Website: macys
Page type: customer-info-address
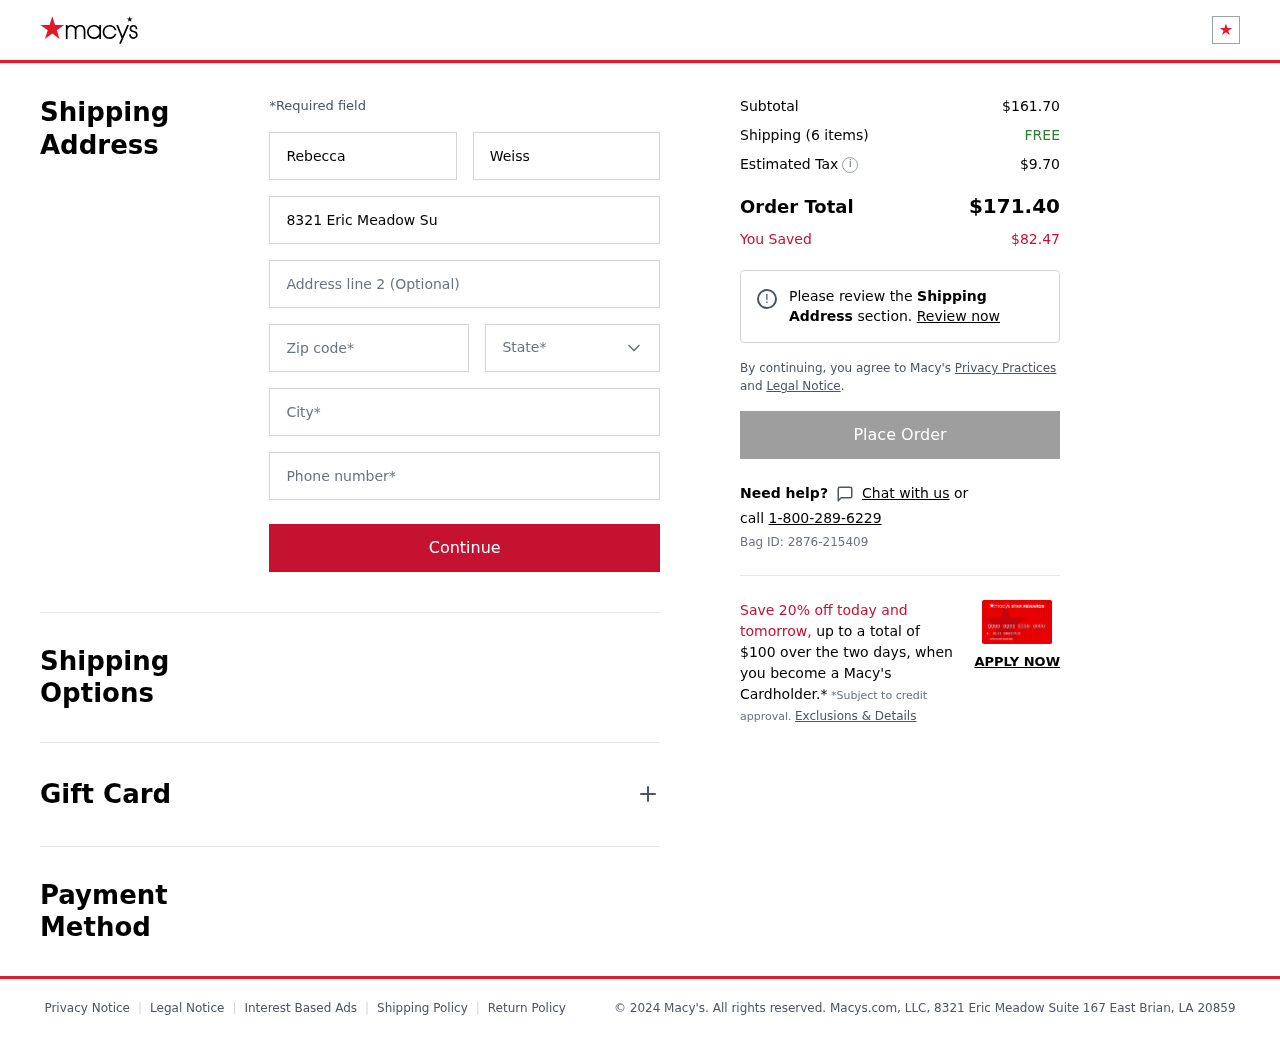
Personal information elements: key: PII_CITY
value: East Brian
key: PII_FIRSTNAME
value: Rebecca
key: PII_LASTNAME
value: Weiss
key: PII_PHONE
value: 9218856070
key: PII_POSTCODE
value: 20859
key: PII_STATE
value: Louisiana
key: PII_STREET
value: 8321 Eric Meadow Suite 167
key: PII_STREET2
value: Apt. 321
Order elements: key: ORDER_SUBTOTAL
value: $161.70
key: ORDER_NUM_ITEMS
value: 6
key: ORDER_SHIPPING_COST
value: FREE
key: ORDER_TAX
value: $9.70
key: ORDER_TOTAL
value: $171.40
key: ORDER_SAVINGS
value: $82.47
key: ORDER_BAG_ID
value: Bag ID: 2876-215409